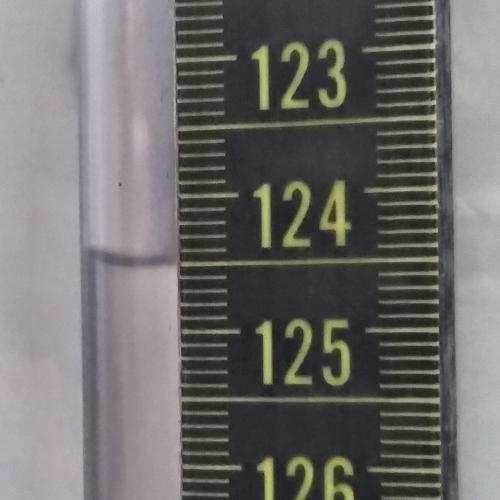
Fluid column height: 124.5 cm